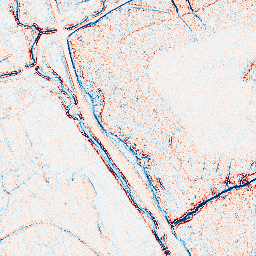
Category: edge_preserving
Decomposition family: bilateral
Decomposition parameters: d: 5
sigma_color: 25
sigma_space: 50
Upsampling method: fft_zeropad
Upsampling parameters: scale: 2
Upsampling scale: 2